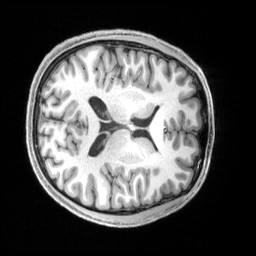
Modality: T1w
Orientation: axial
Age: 22
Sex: male
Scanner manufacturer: siemens
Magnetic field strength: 3 T
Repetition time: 2.4 s
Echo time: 0.00219 s